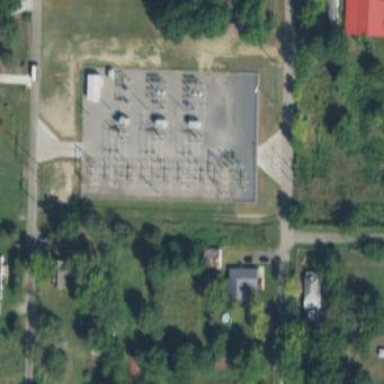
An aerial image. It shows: Outdoor distribution substation.